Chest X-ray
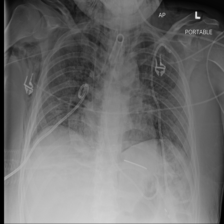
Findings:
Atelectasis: negative
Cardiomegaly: negative
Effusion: negative
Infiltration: negative
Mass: negative
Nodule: negative
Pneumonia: negative
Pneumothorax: positive
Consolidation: negative
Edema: negative
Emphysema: positive
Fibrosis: negative
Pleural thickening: negative
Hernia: negative